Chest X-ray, PA view. Patient: 34 years old, sex F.
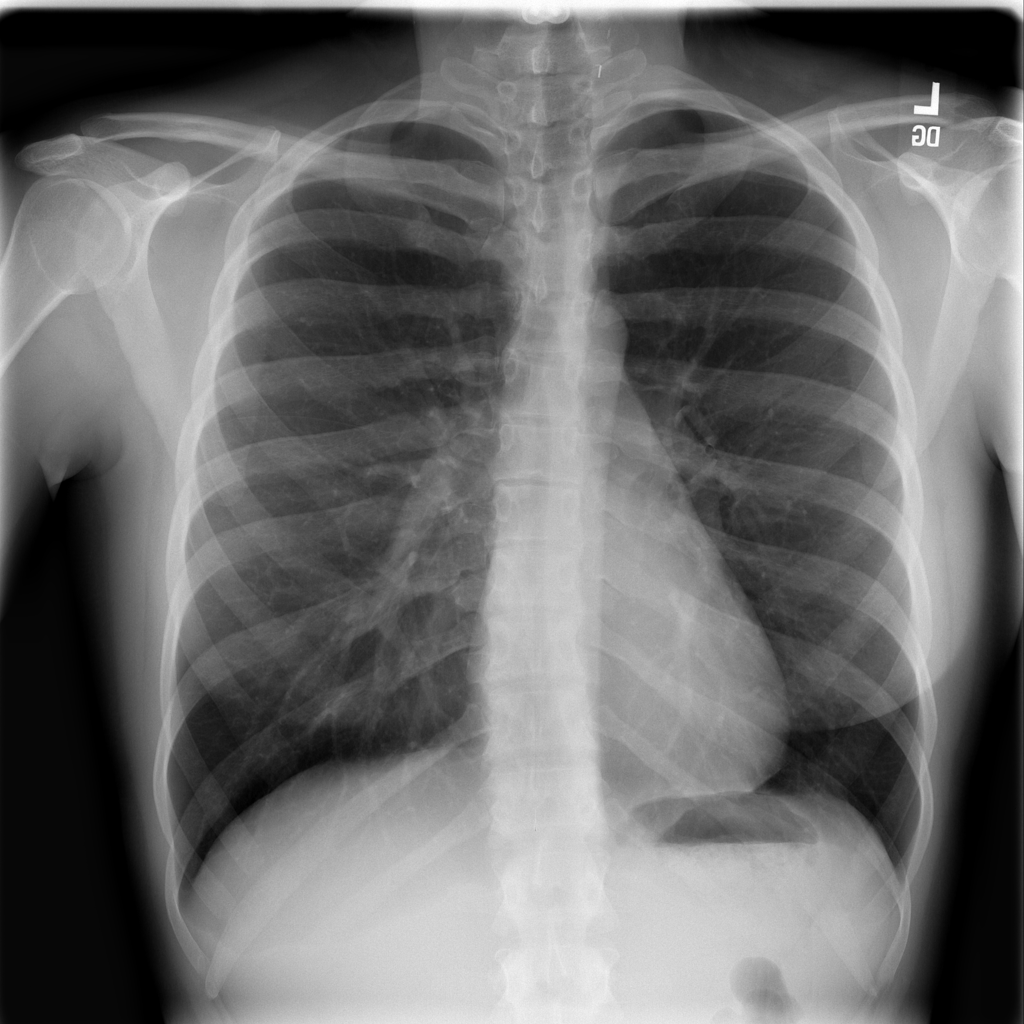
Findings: No Finding